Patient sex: M
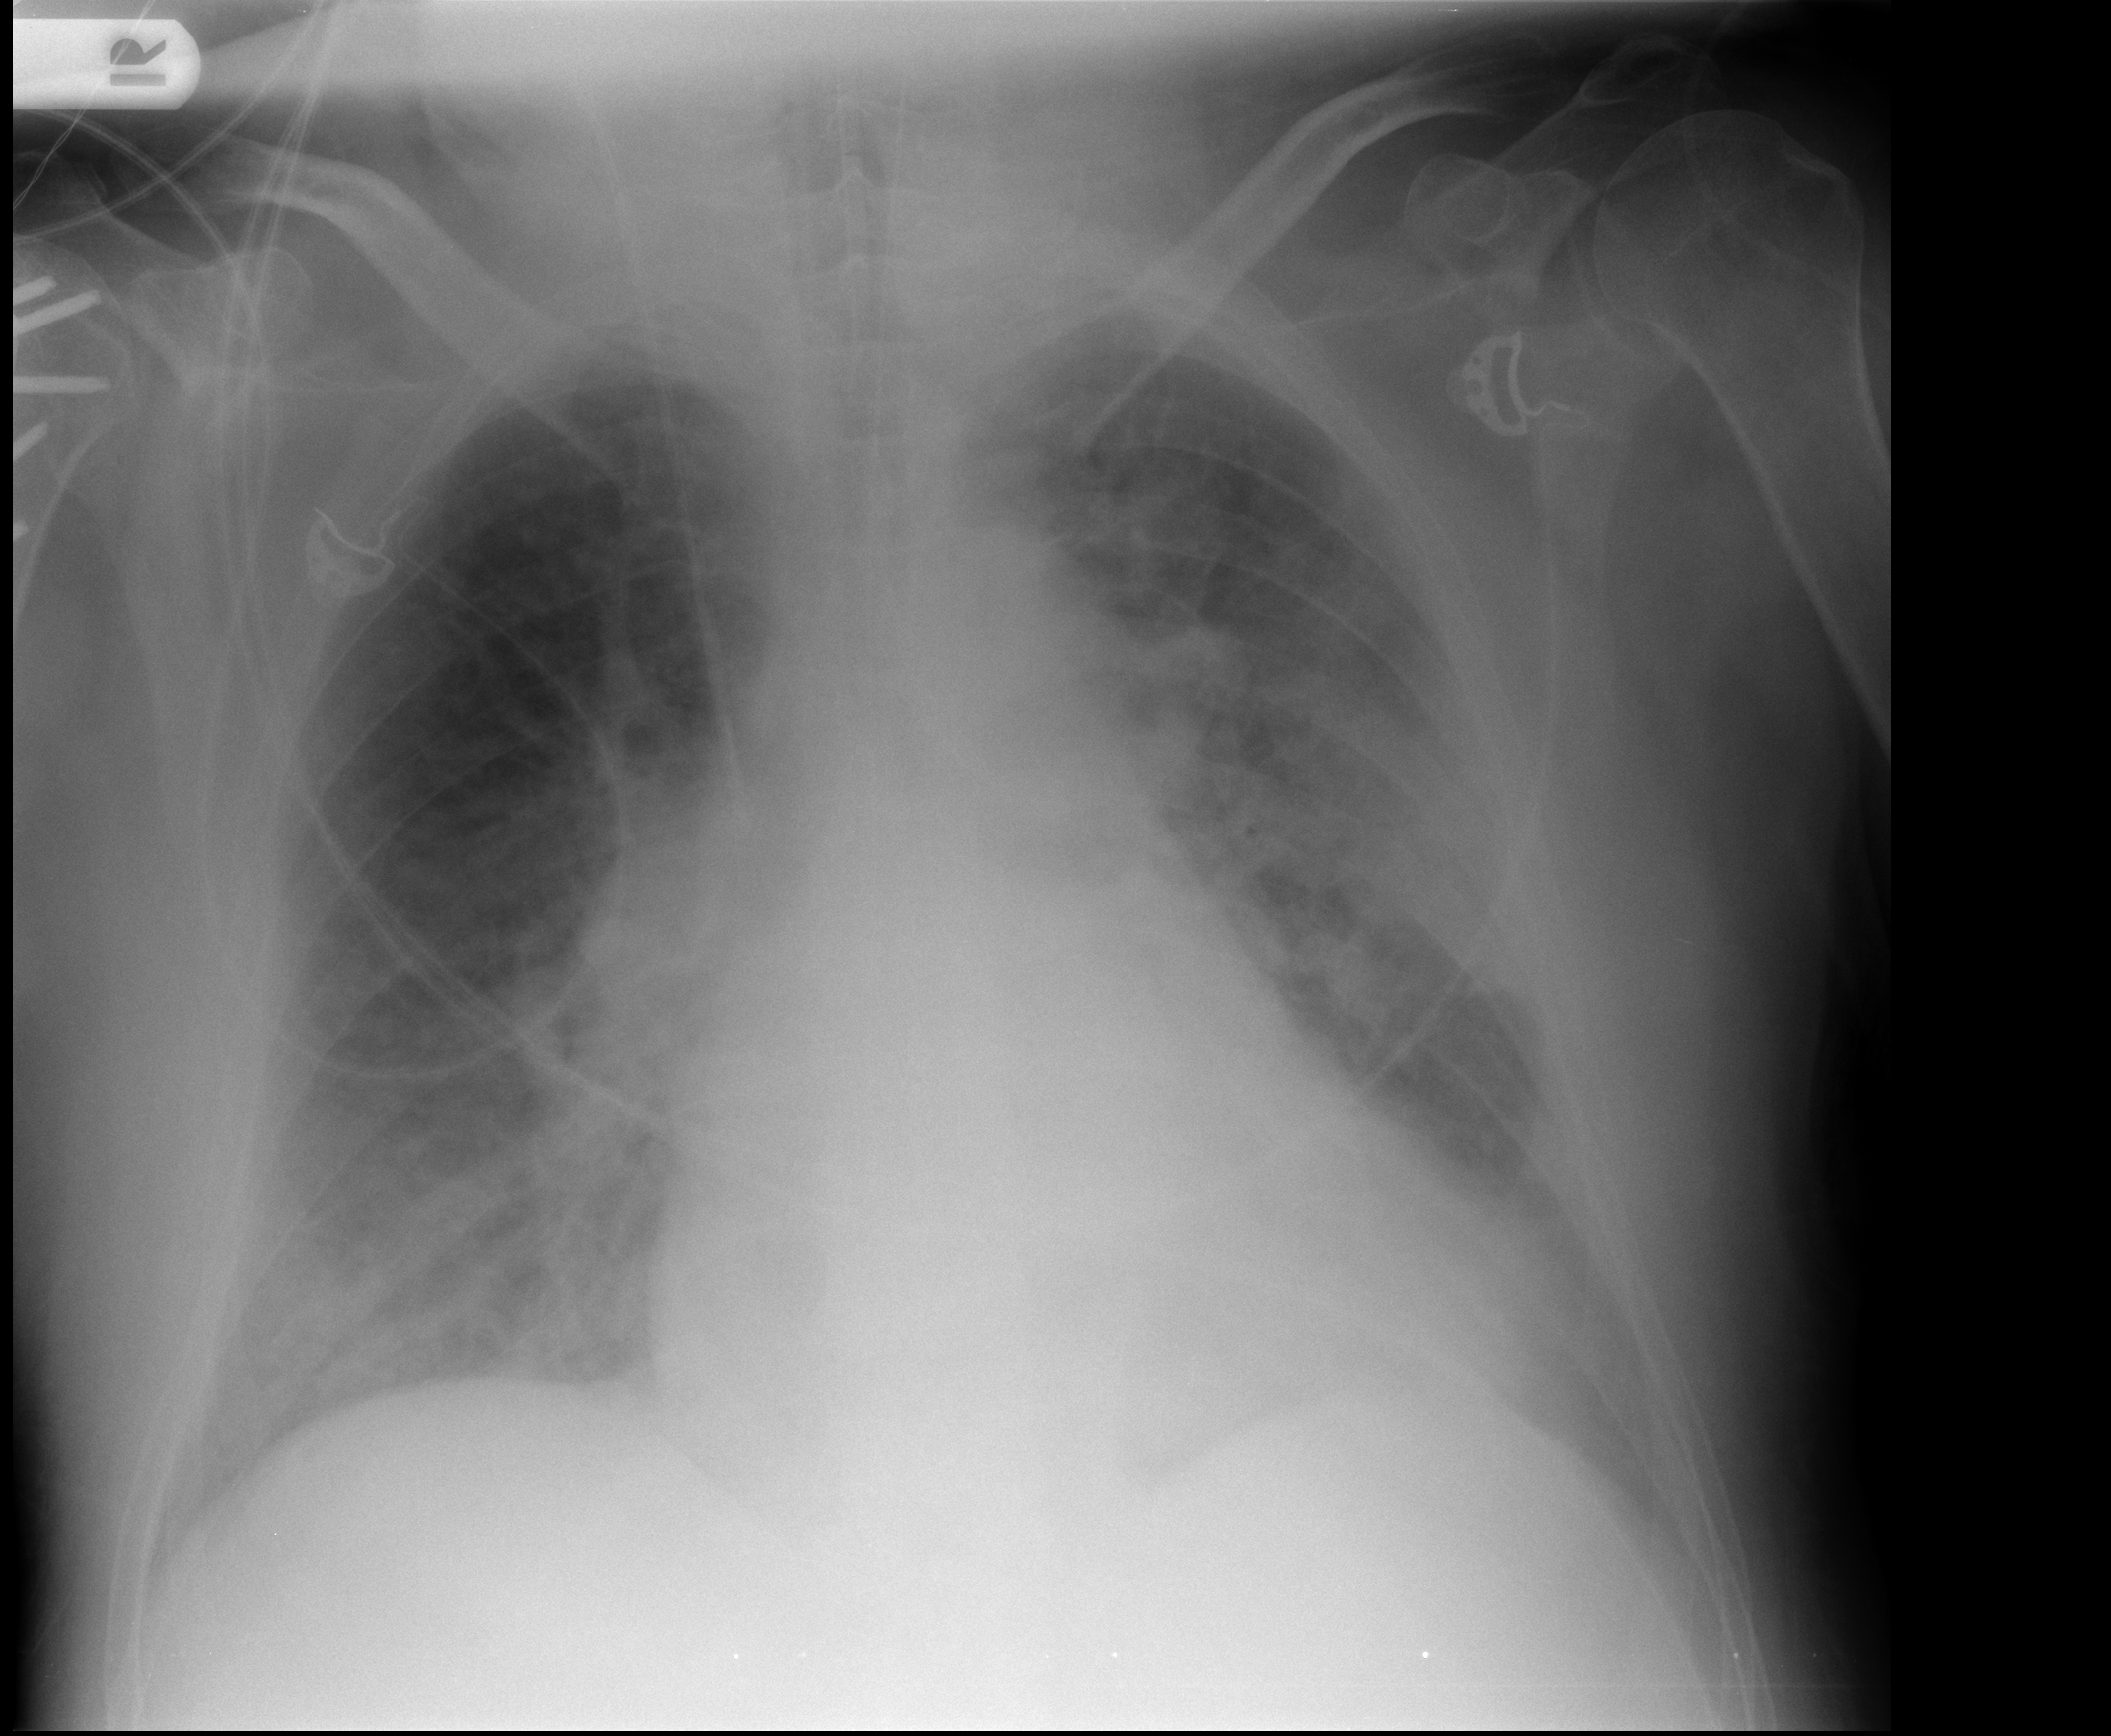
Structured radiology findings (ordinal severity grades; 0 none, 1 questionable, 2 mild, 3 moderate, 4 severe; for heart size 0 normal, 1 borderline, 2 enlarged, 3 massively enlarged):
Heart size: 2
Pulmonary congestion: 2
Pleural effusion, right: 2
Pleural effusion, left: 2
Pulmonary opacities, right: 2
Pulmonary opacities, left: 3
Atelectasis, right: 2
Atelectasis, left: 2